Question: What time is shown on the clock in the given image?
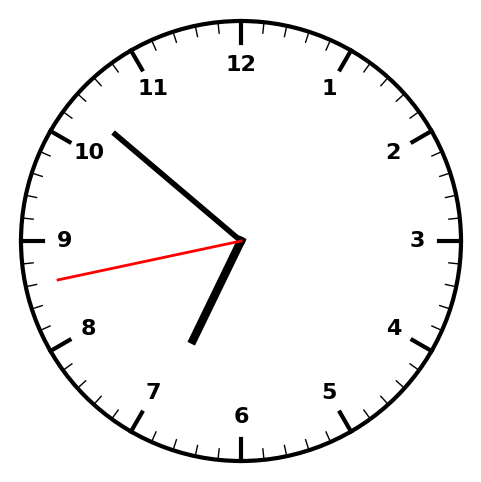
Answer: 06:51:43